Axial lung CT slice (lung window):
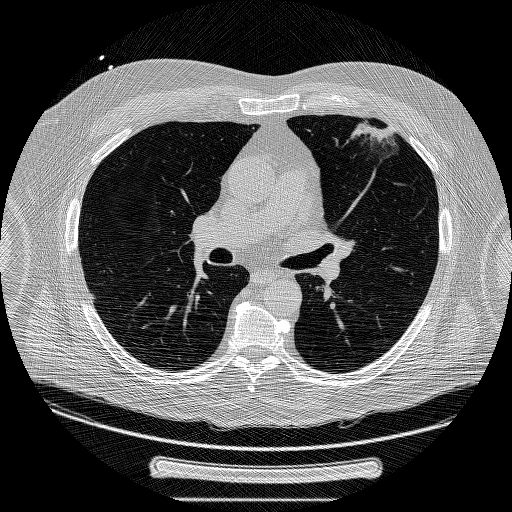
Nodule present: yes
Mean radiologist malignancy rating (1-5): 5